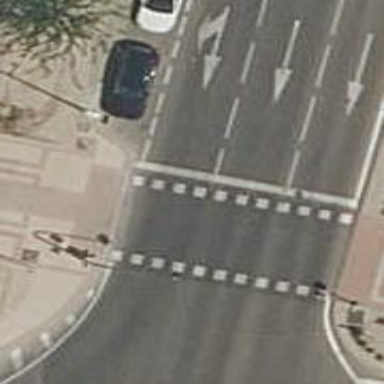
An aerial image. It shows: Zebra crossing with traffic signals. The crossing is marked by traffic lights.